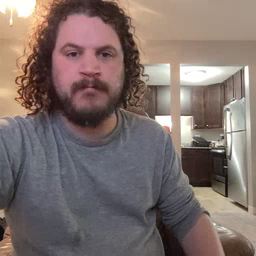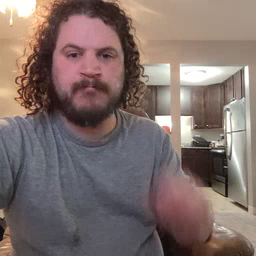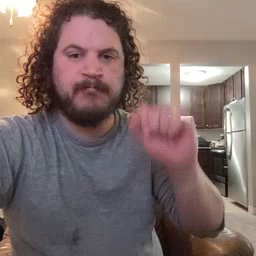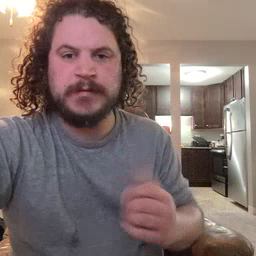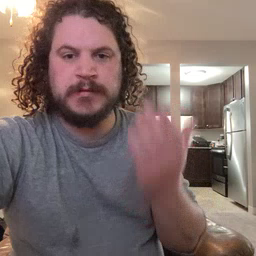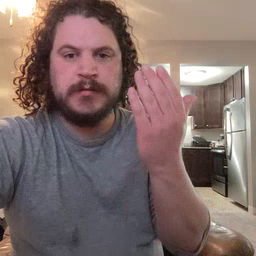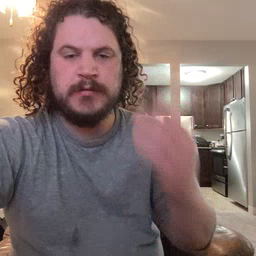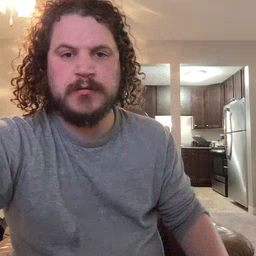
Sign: mitten